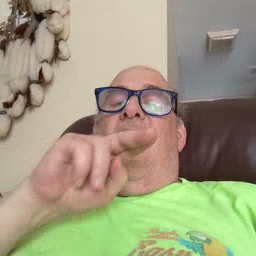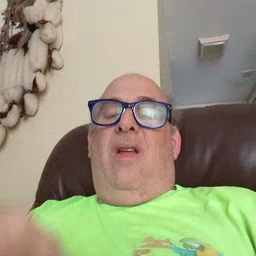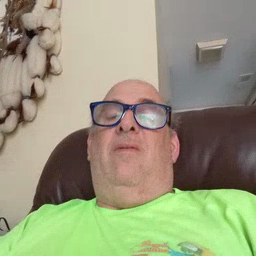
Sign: tongue